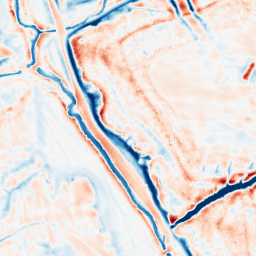
Category: edge_preserving
Decomposition family: bilateral
Decomposition parameters: d: 21
sigma_color: 100
sigma_space: 150
Upsampling method: linear_exact
Upsampling parameters: scale: 4
Upsampling scale: 4